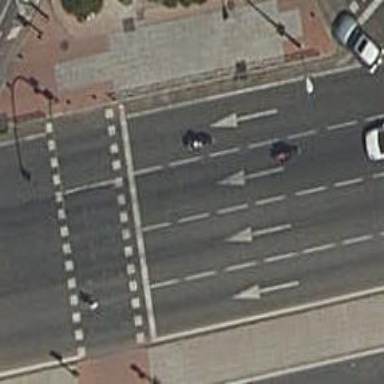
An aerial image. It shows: Road with traffic signals.